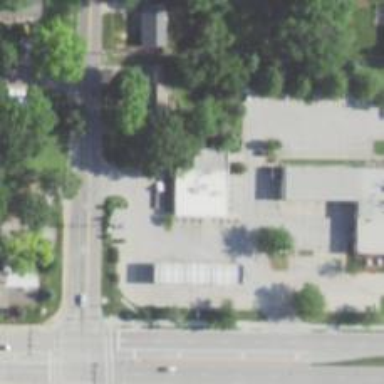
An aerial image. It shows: Convenience shop.